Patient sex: M
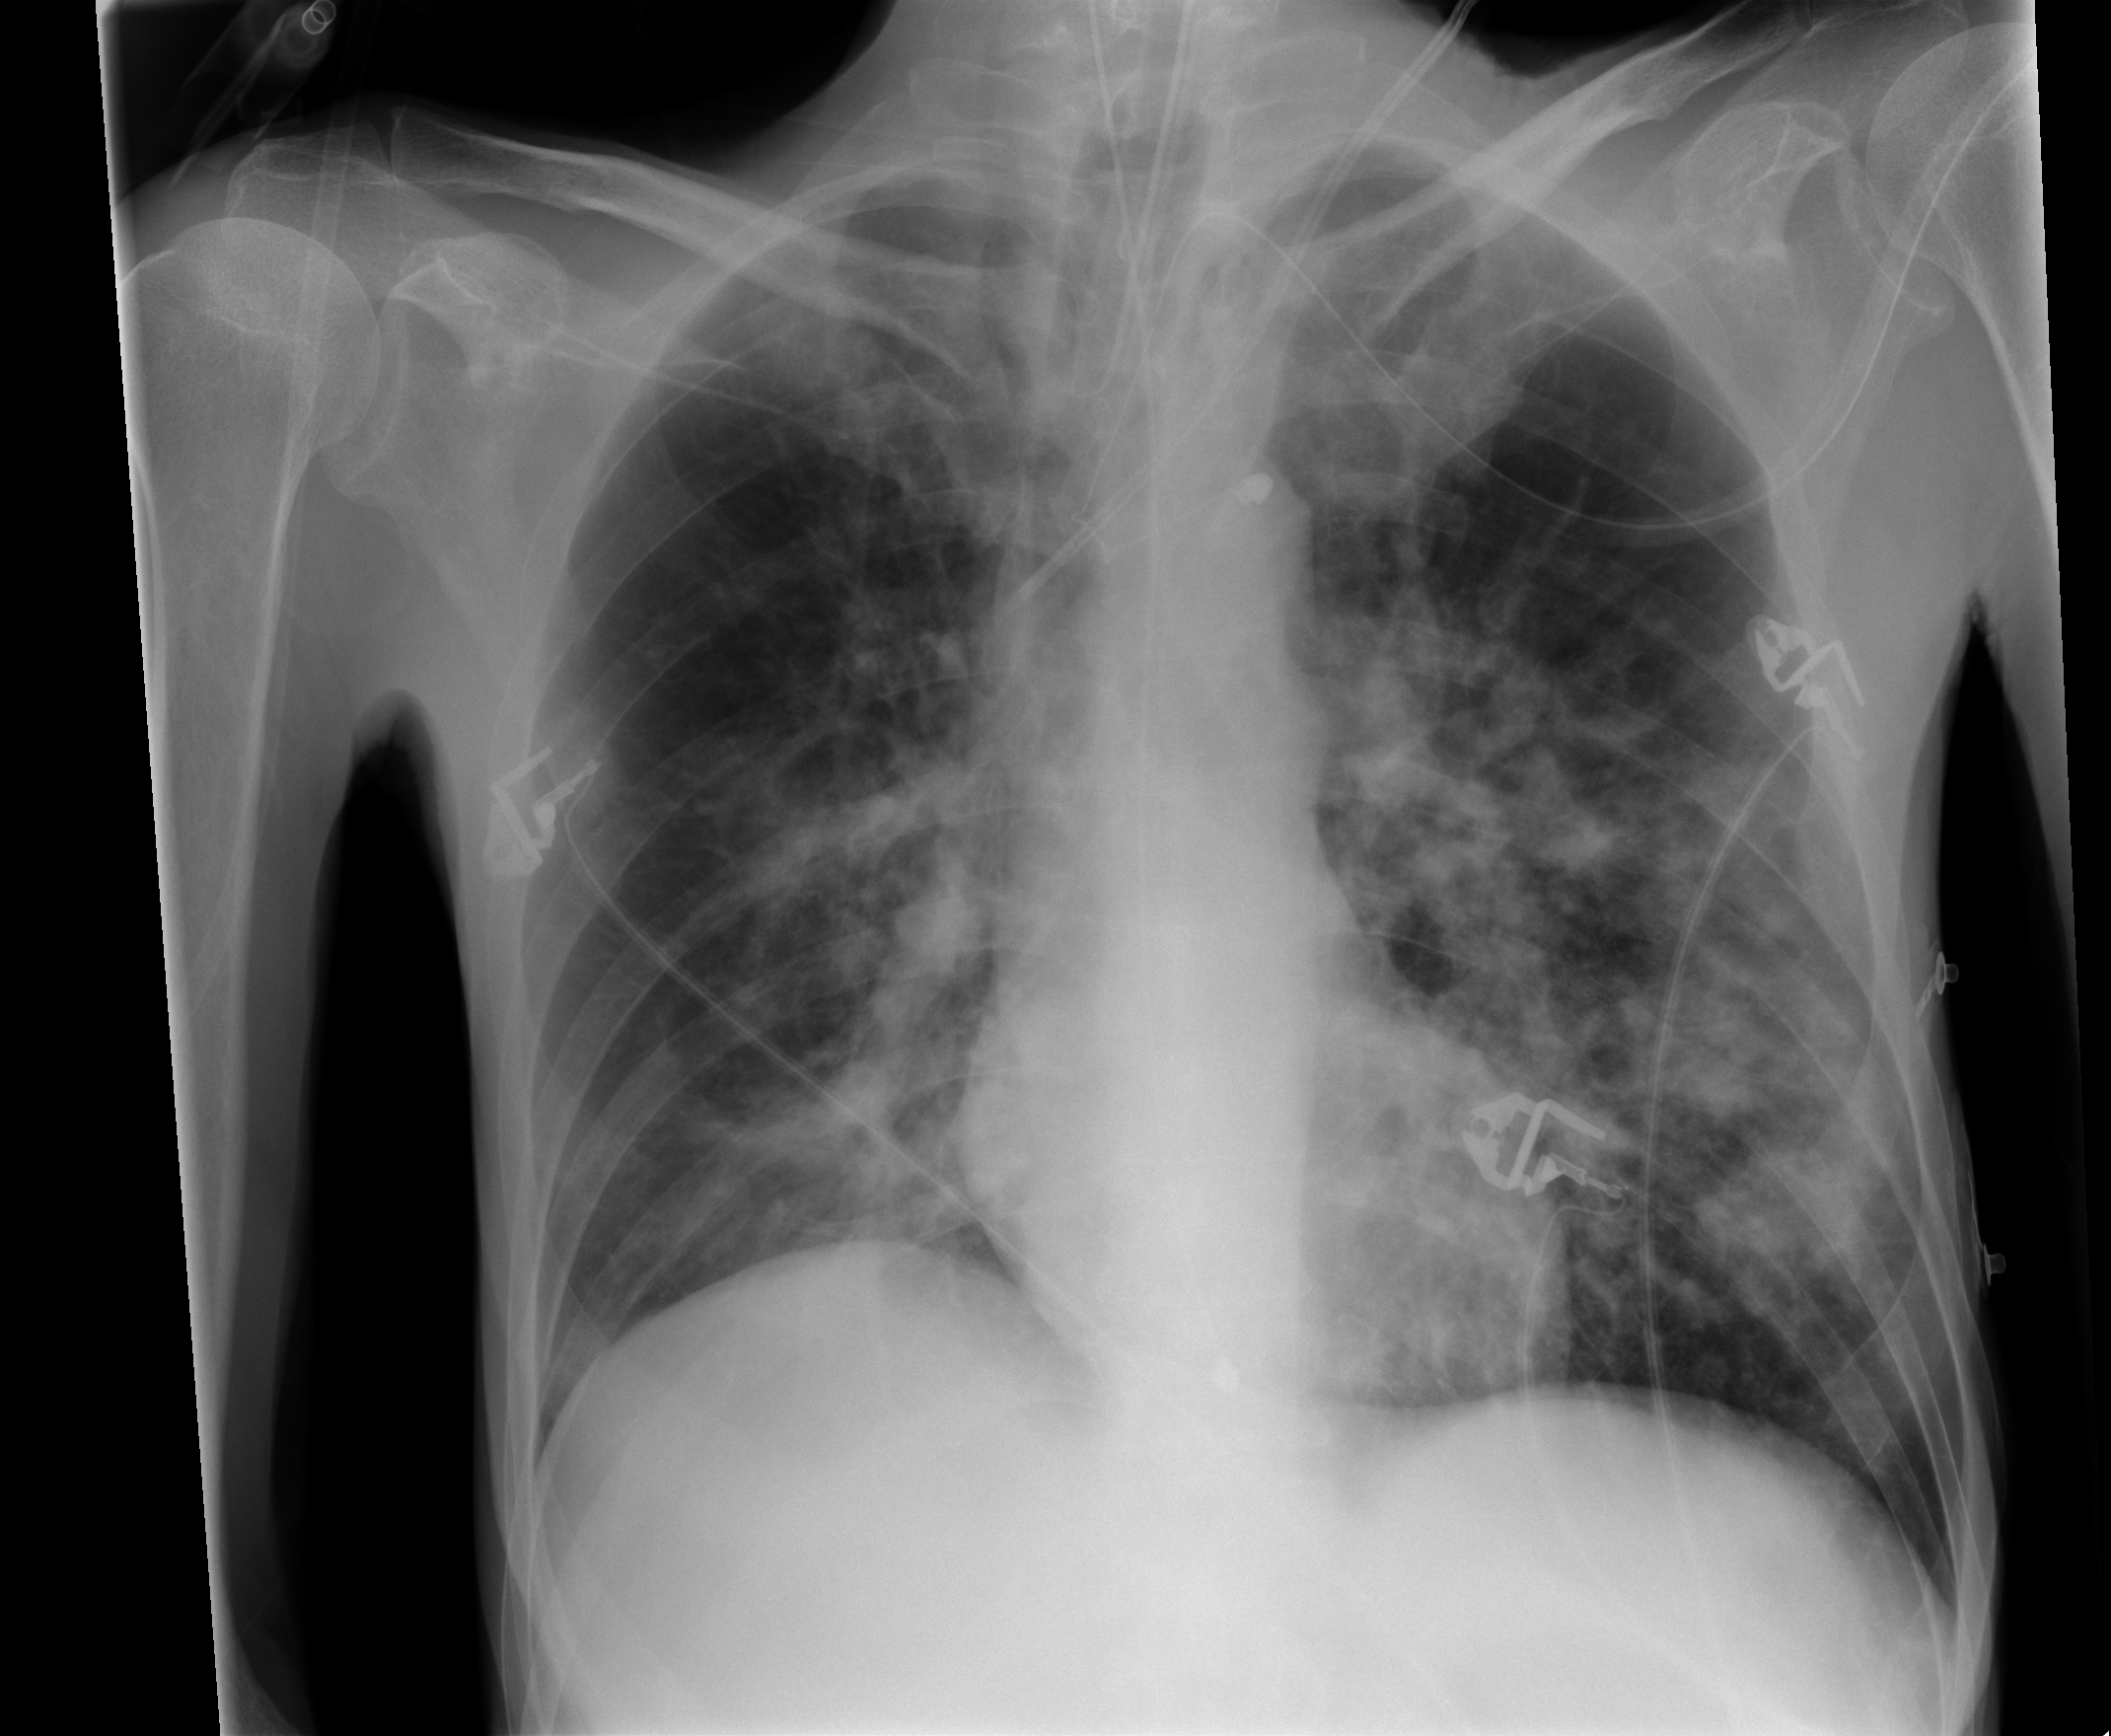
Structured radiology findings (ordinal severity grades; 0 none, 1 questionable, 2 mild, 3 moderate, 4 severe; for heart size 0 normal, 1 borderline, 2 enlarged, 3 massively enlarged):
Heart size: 0
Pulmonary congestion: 1
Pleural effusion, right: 0
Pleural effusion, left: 0
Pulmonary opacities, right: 3
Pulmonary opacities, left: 3
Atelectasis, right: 1
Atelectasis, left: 1